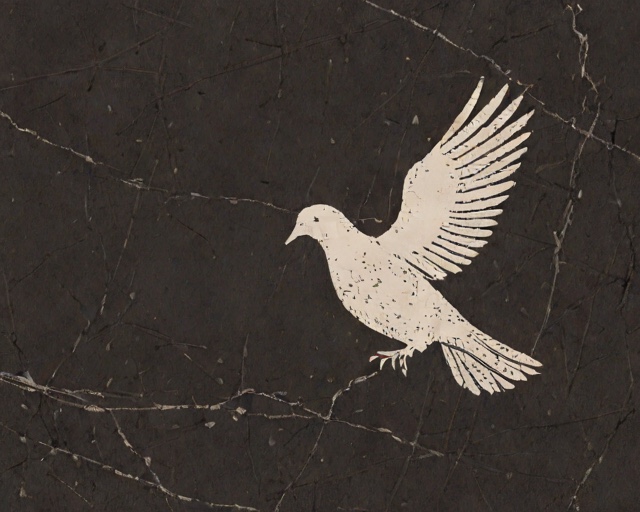
Category: Sympathy